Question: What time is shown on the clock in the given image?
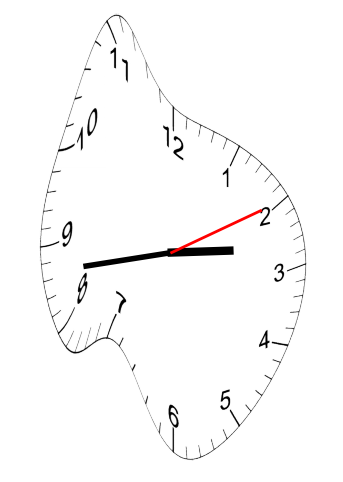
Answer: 02:43:10